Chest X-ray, AP view. Patient: 6 years old, sex M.
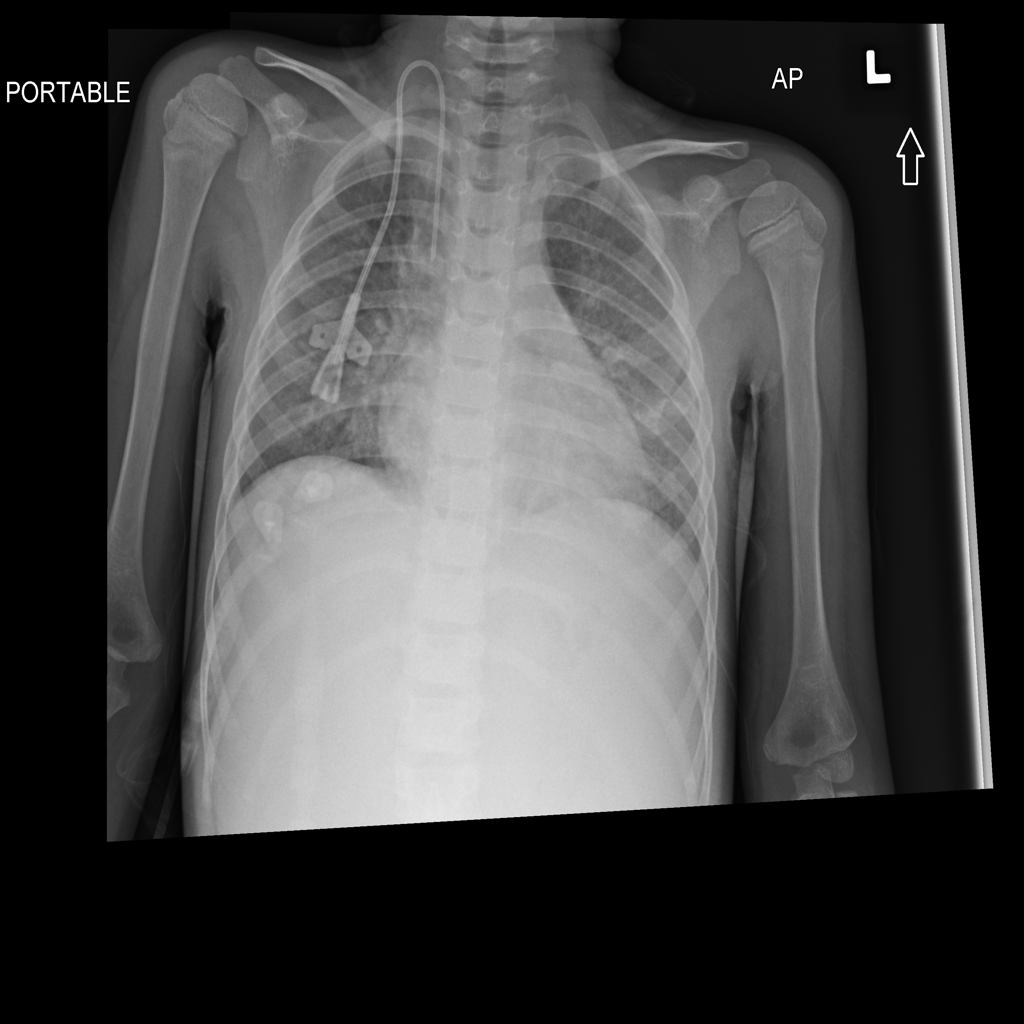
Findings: No Finding